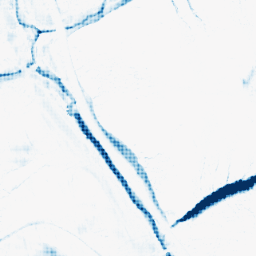
Category: morphological
Decomposition family: morphological_ellipse
Decomposition parameters: operation: closing
width: 20
height: 5
Upsampling method: sinc_hamming
Upsampling parameters: scale: 8
kernel_size: 8
Upsampling scale: 8